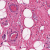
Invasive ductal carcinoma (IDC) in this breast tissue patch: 0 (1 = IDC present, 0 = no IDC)